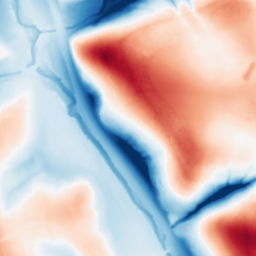
Category: multiscale
Decomposition family: dog_multiscale
Decomposition parameters: sigma_ratio: 2
n_scales: 6
base_sigma: 0.5
Upsampling method: bilinear
Upsampling parameters: scale: 4
Upsampling scale: 4